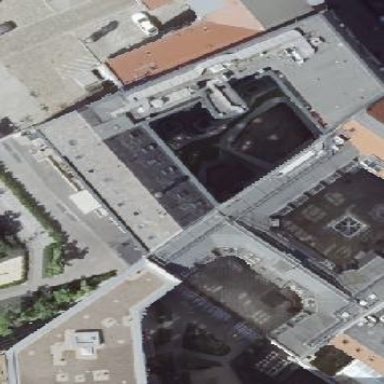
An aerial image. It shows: Hotel building.